Question: I want to create 3 new columns which takes the spend for each channel type for a specific date. Channel column can either be Display, search or social

this is the output I would like to achieve but now sure how to go about it (do not want to do this manually)
<URL>
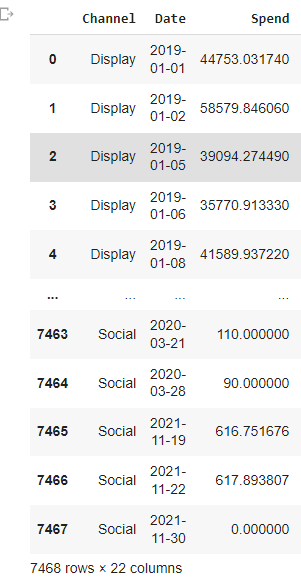
Answer: The question is honestly confusing. But based on your desired output I am going to assume that you want to pivot your dataframe so that the channels are columns and the dates are the index.
If for each channel, each date appears only once, this should work:
'''
df.set_index(['Channel', 'Date'])['Spend'].unstack('Channel')
'''
If that was not the case, and for example you wanted to add all the spends in the same channel and date, I would do something like this:
'''
df.groupby(['Channel', 'Date'])['Spend'].sum().unstack('Channel')
'''